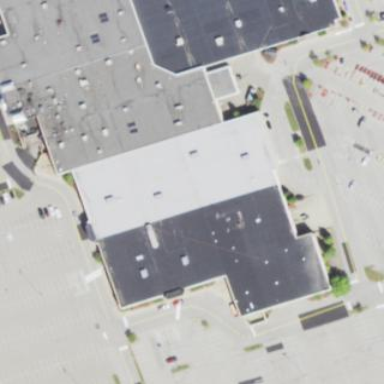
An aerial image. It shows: Building that houses trampoline park.